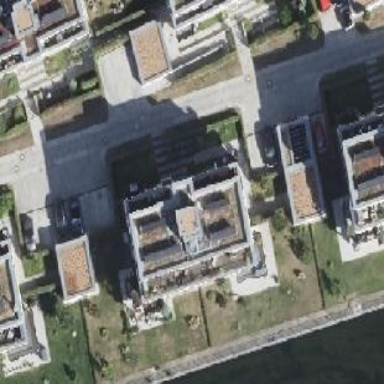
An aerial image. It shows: Flat-roofed residential building.